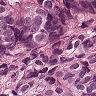
Metastatic tissue present: yes